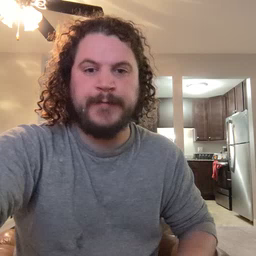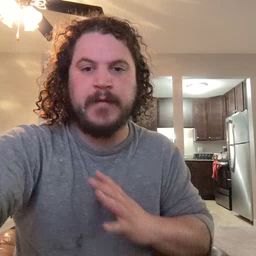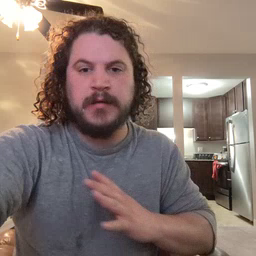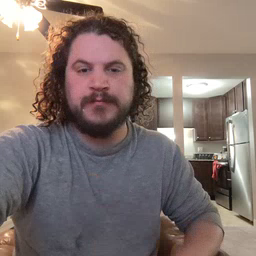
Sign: fine